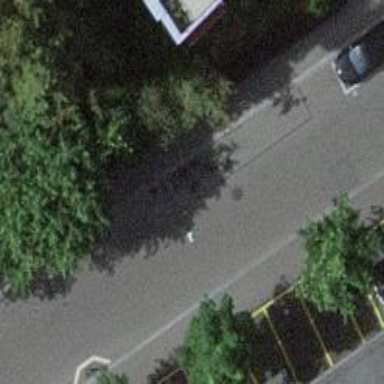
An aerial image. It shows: Bicycle rental service.